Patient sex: M
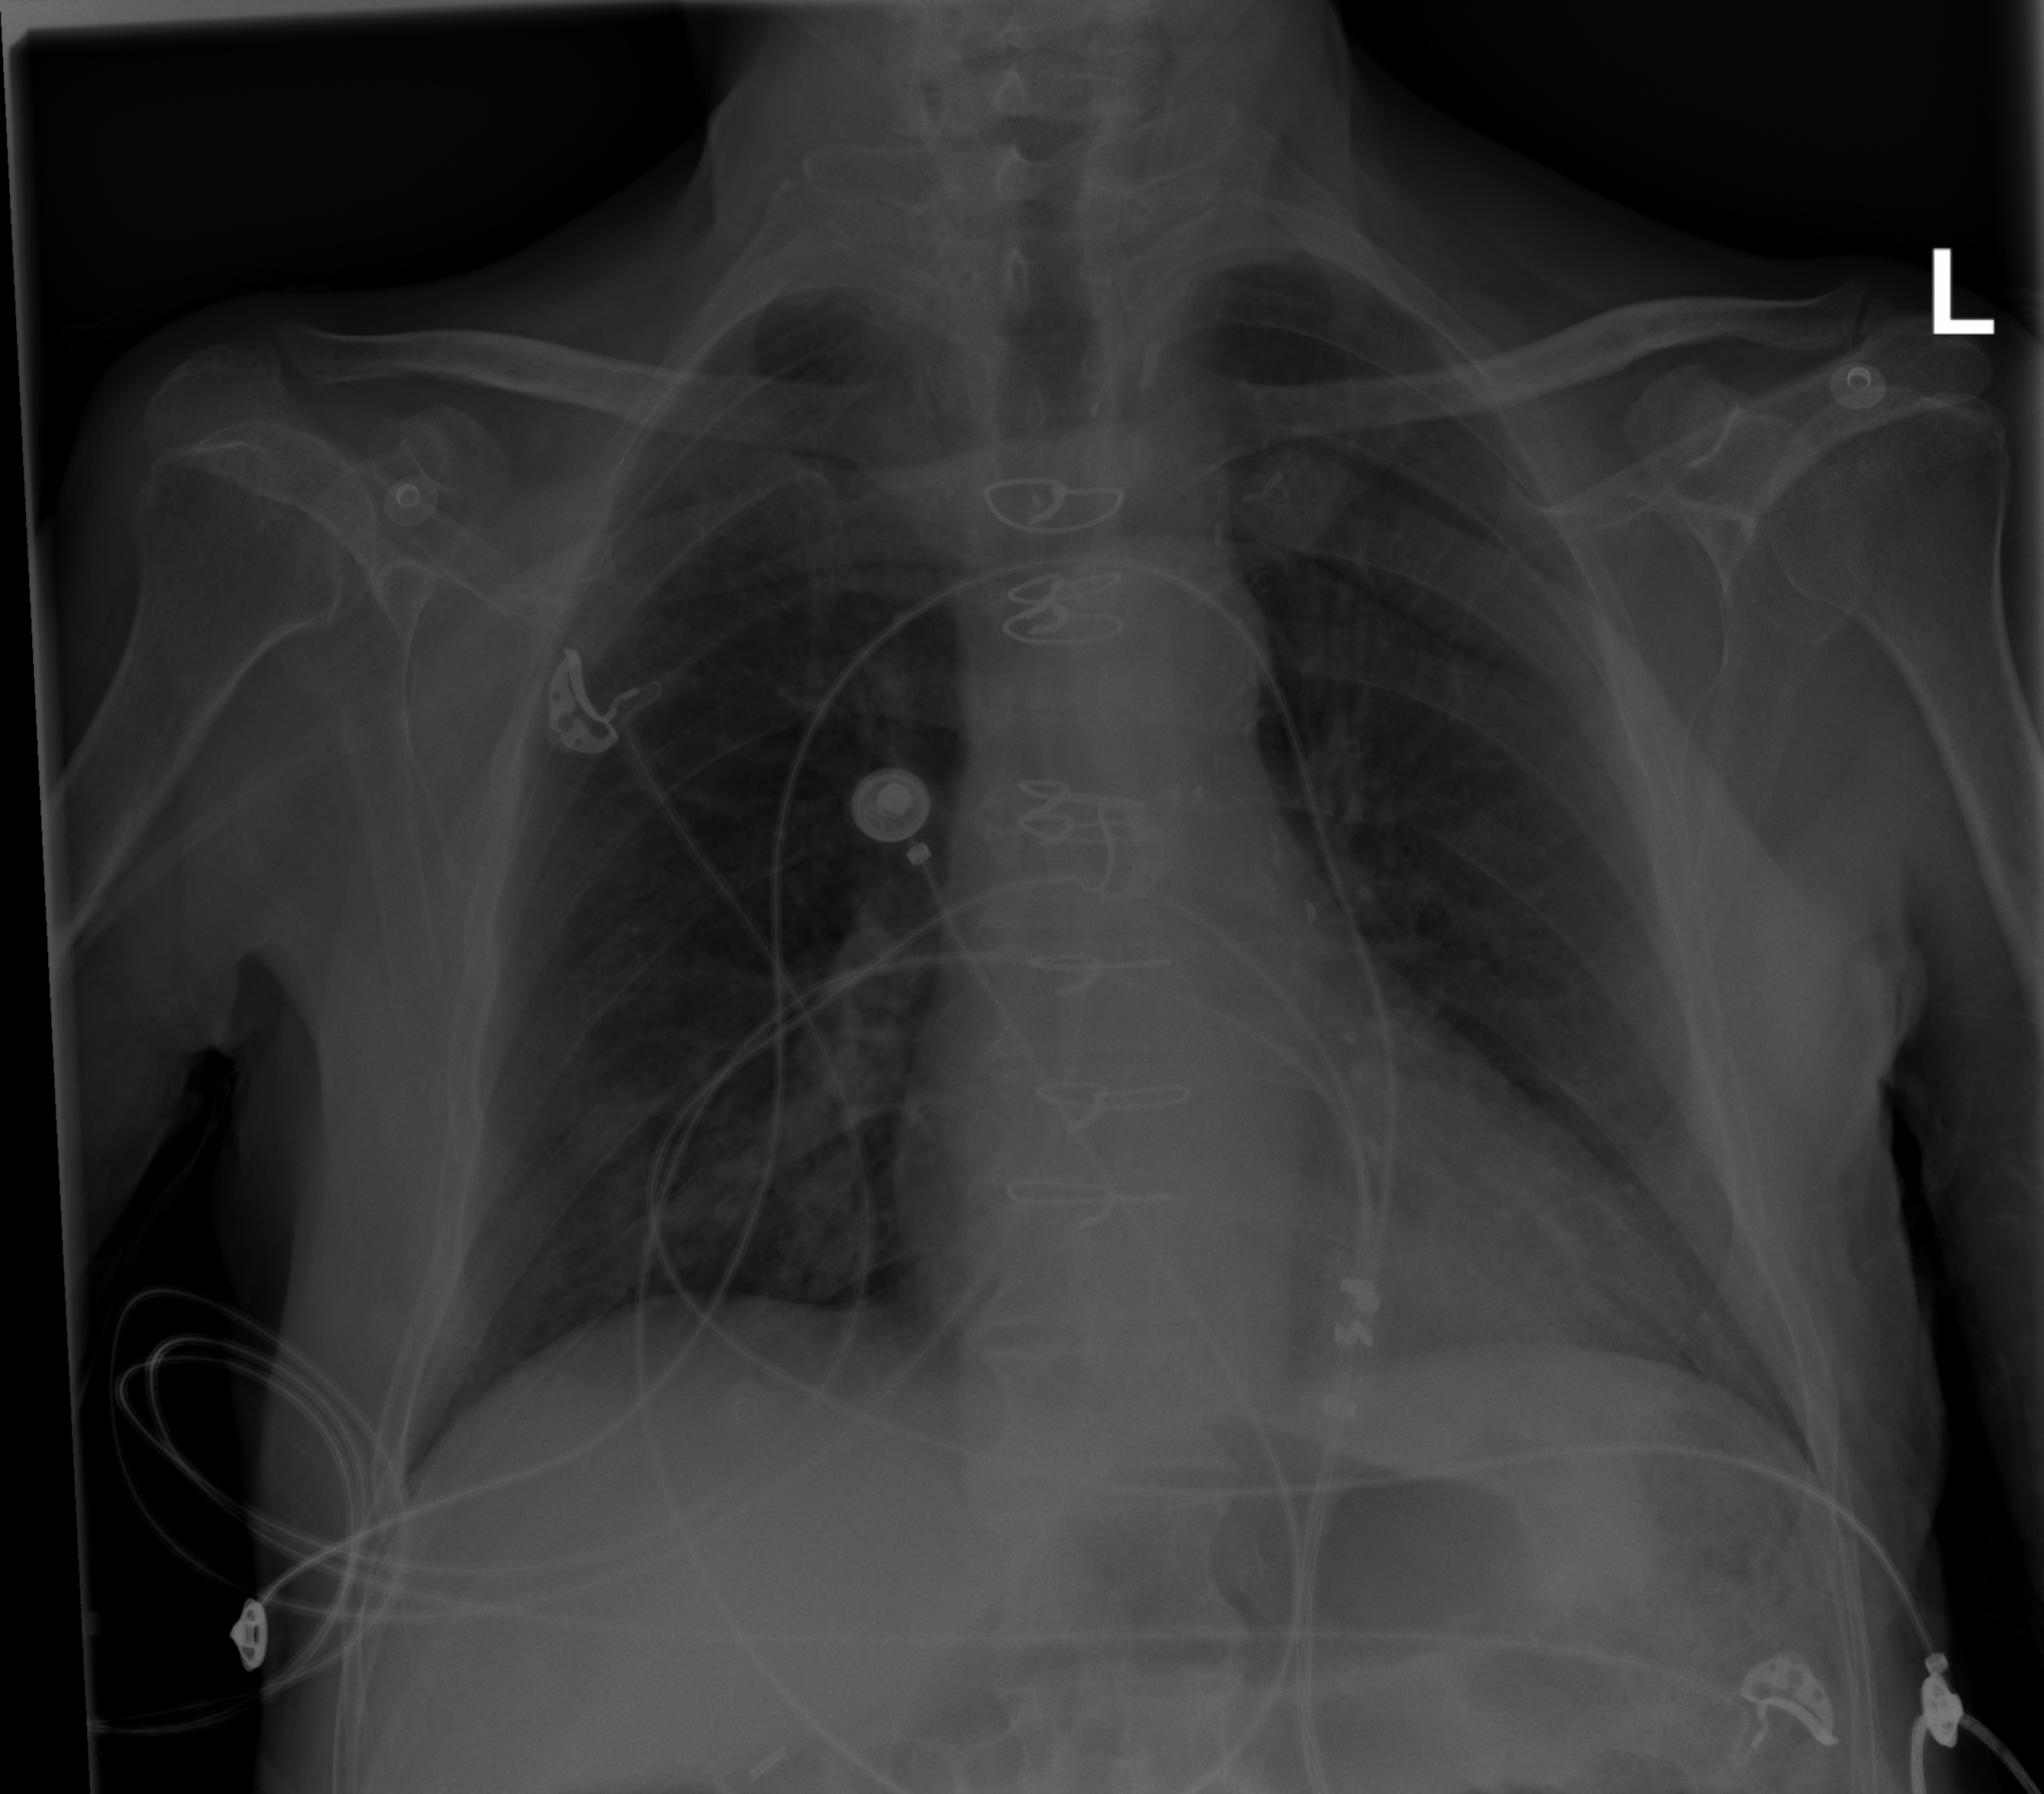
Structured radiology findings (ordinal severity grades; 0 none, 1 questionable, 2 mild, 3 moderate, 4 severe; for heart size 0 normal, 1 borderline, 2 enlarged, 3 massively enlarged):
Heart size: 0
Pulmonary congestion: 0
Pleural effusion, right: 0
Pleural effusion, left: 0
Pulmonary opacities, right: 2
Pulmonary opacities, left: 0
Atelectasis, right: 2
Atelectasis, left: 0